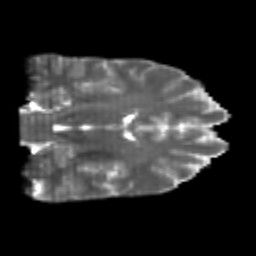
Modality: T2w
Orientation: coronal
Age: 21
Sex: male
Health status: healthy
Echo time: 0.074 s